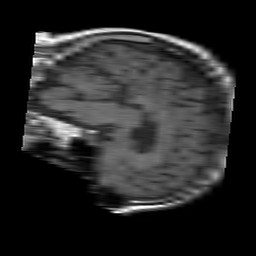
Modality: T1w
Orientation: sagittal
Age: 64
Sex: male
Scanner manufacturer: philips
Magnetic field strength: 1.5 T
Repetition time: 0.5279 s
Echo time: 0.011 s